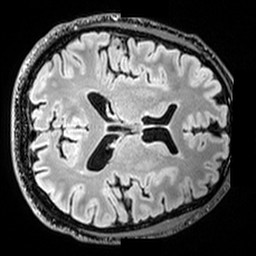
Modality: T2w
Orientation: axial
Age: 35
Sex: male
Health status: healthy
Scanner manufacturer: siemens
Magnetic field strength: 3 T
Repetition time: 5 s
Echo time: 0.397 s